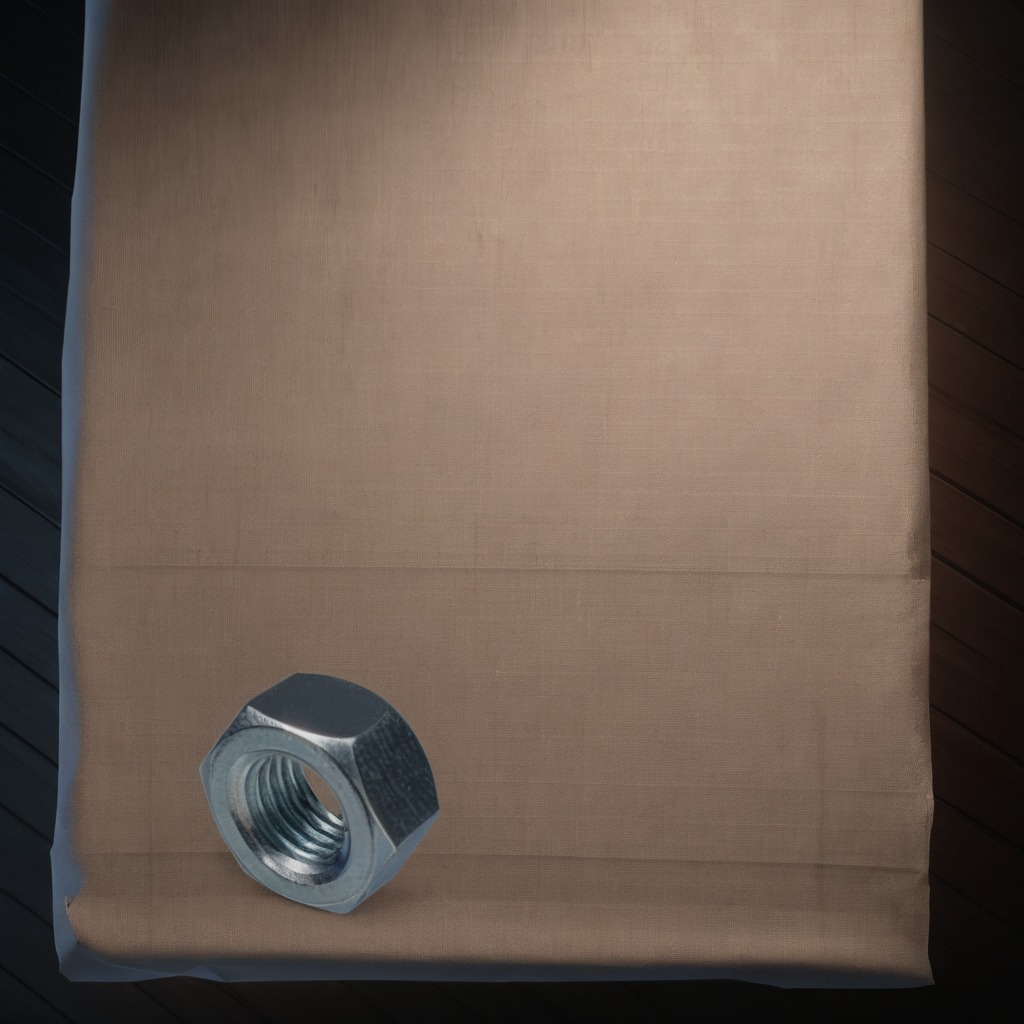
A metal nut lies on a wooden table.